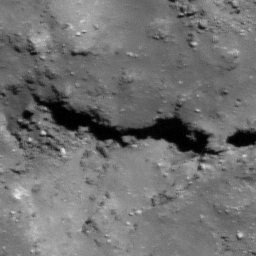
Pit: Tharp 1a
Host crater: Tharp
Host type: impact_melt
Lunar coordinates: latitude -30.6, longitude 145.681